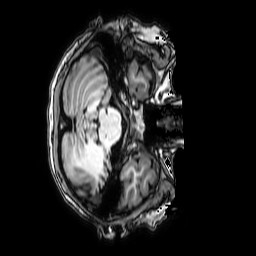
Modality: T1w
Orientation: axial
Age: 52
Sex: female
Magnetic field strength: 3 T
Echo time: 0.0038 s